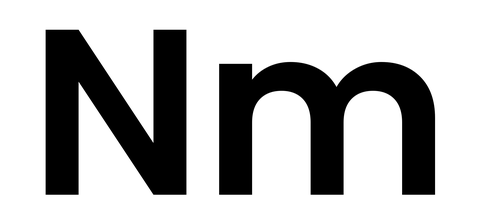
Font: Poppins-SemiBold